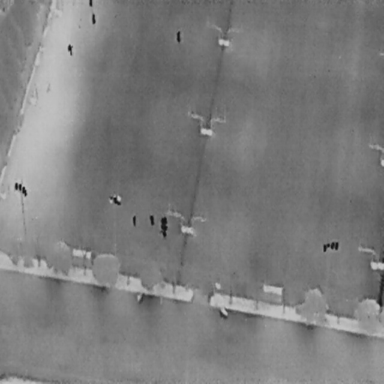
There are six People in the infrared image.